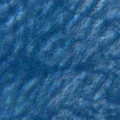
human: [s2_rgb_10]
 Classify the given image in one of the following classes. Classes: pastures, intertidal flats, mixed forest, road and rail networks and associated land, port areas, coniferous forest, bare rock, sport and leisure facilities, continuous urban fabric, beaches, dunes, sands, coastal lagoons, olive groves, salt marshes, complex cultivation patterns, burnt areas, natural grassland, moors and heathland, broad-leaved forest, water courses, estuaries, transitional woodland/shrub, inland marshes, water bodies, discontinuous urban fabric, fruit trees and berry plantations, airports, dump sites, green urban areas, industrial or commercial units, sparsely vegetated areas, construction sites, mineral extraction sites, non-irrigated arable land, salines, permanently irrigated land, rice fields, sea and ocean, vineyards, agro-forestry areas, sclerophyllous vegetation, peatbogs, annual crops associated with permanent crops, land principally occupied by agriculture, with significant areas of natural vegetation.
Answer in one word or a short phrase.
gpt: sea and ocean